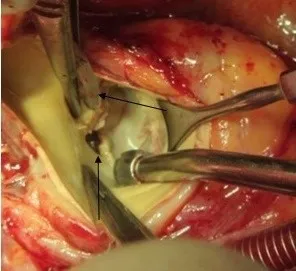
Left coronary defect imposing as a fistula to the left atrial roof (vertical arrow); cardioplegia catheter positioned at the left osmium (horizontal arrow).
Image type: medical_photograph (other_medical_photograph)